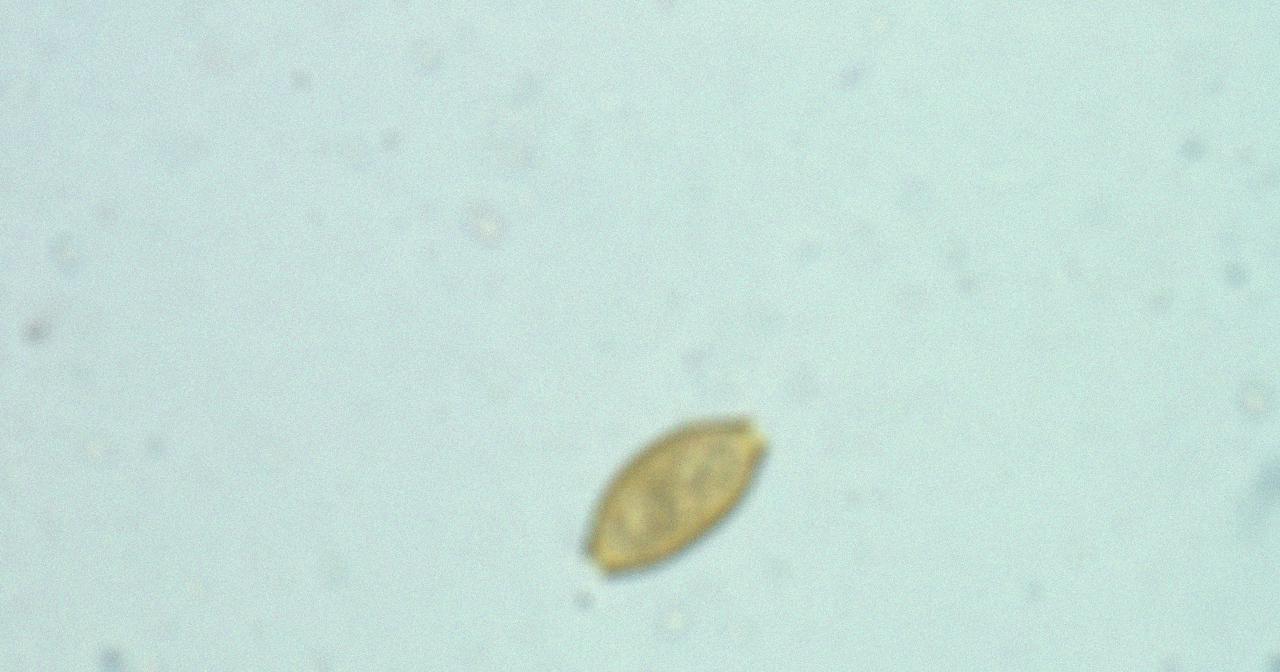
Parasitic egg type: Trichuris trichiura